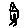
Label: house